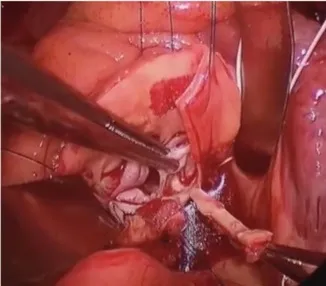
(A) Resect the aortic tissue from sinotubular junction (STJ) downwards to the sinus nadir of the smallest cusps.
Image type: medical_photograph (other_medical_photograph)